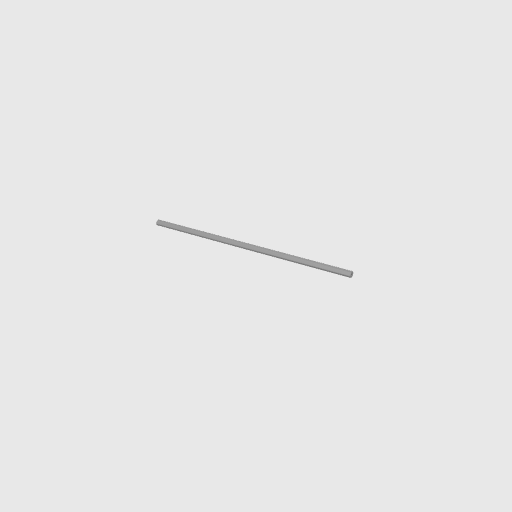
Part: Shaft12ROD432